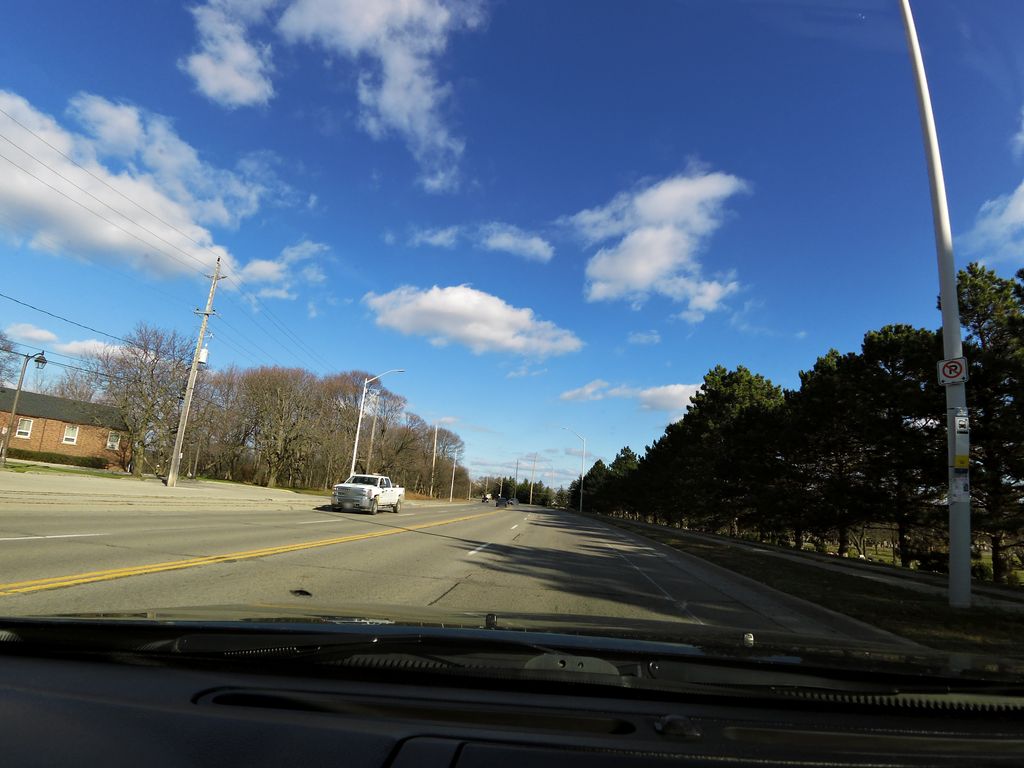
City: hamilton